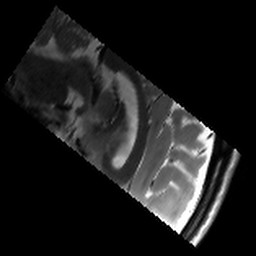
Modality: T2w
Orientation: sagittal
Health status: healthy
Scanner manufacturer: siemens
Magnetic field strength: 3 T
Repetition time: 8.02 s
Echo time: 0.08 s